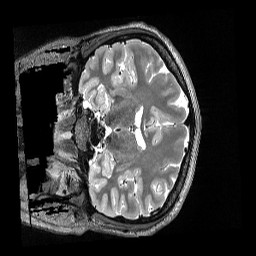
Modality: T2w
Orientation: coronal
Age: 21
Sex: male
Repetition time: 3.2 s
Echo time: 0.563 s